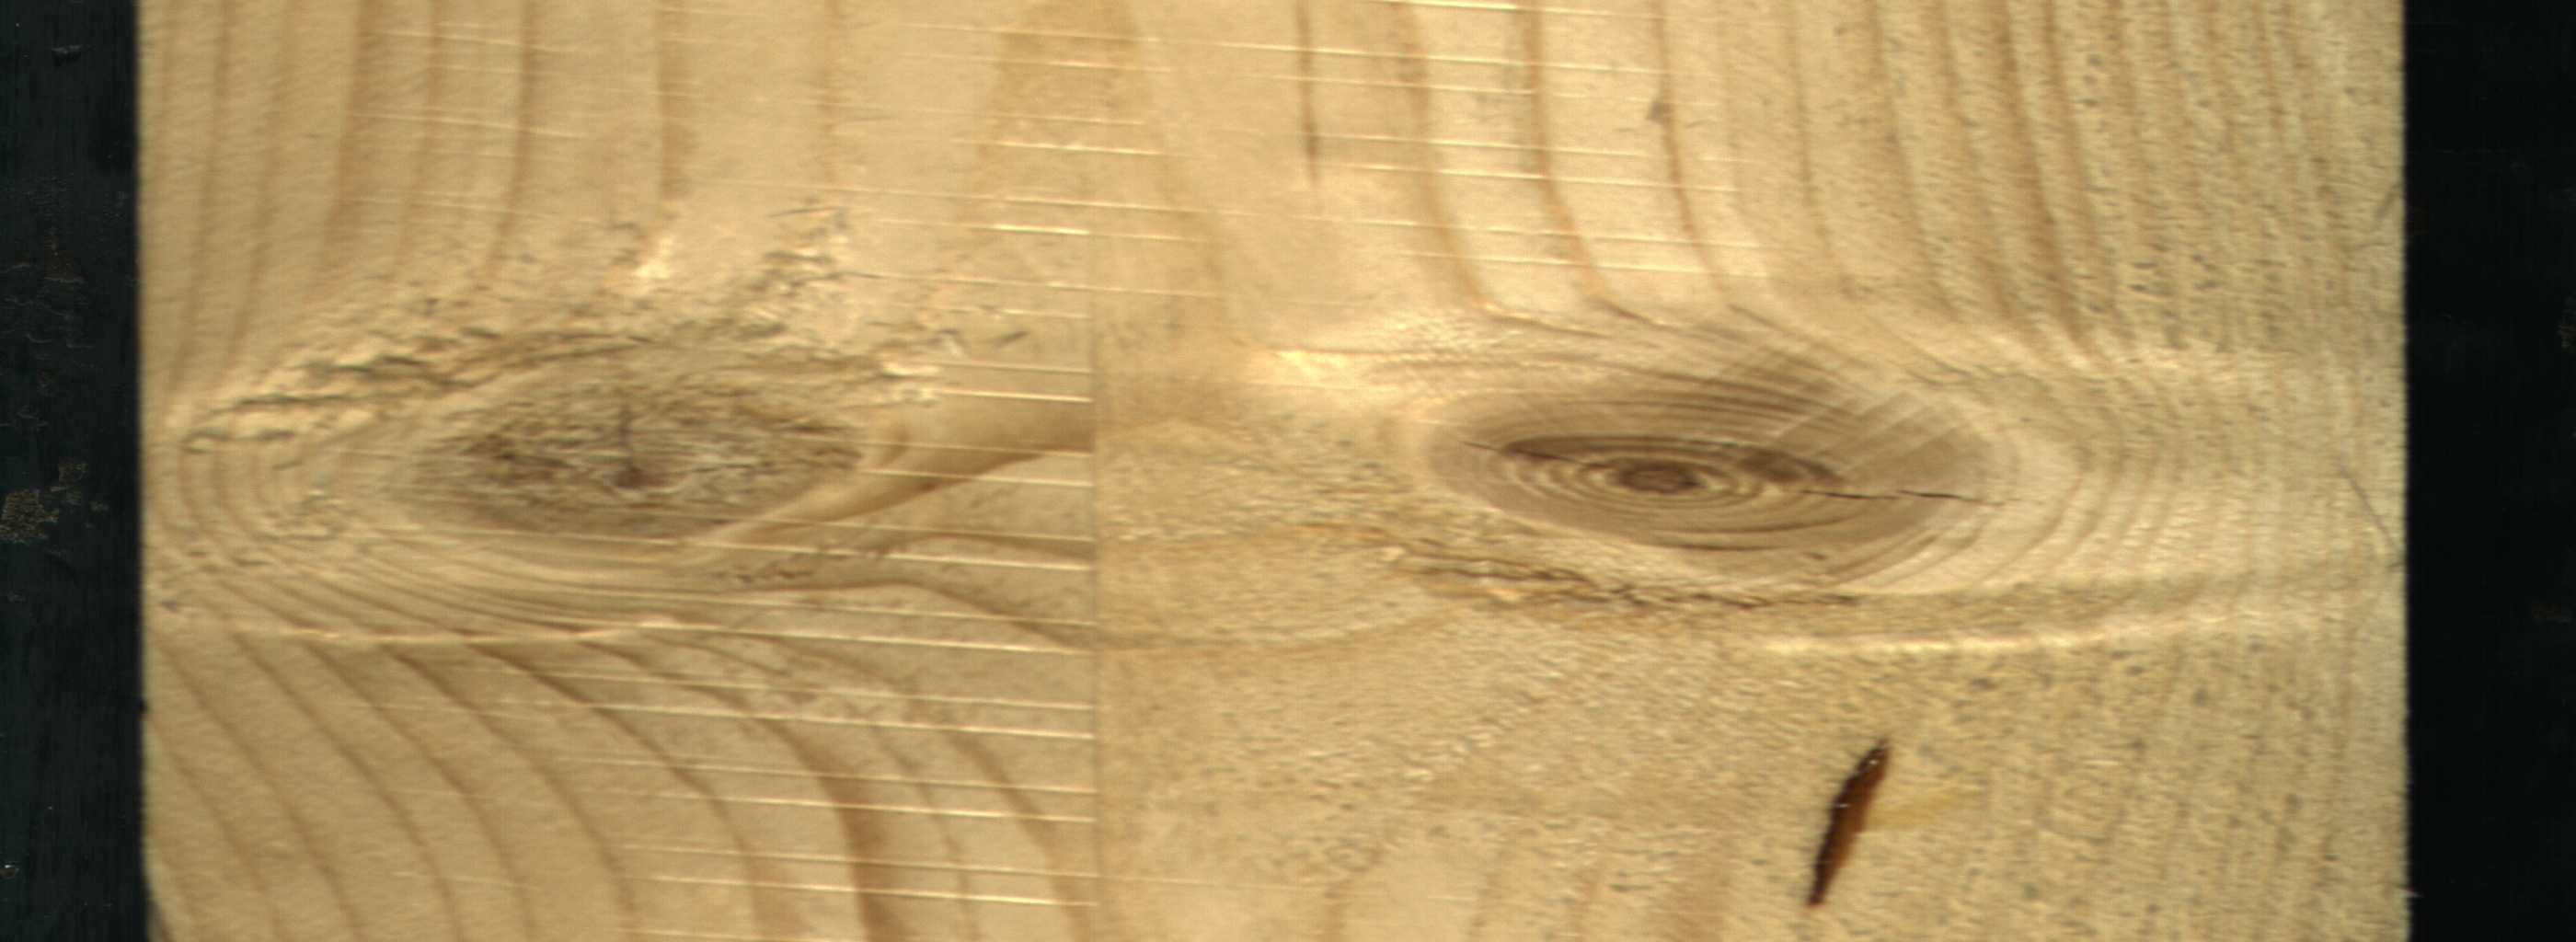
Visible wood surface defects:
resin
knot_with_crack
Live_Knot